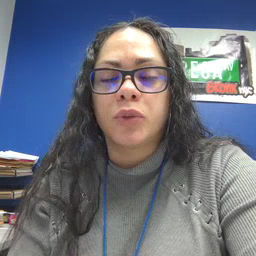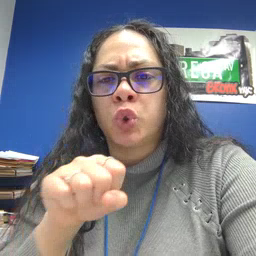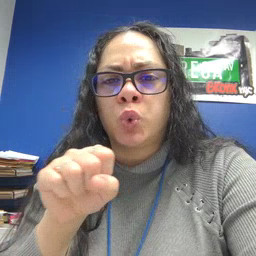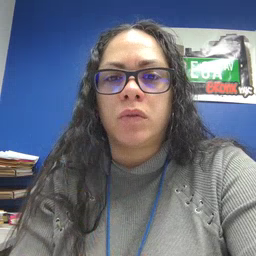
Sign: shoe